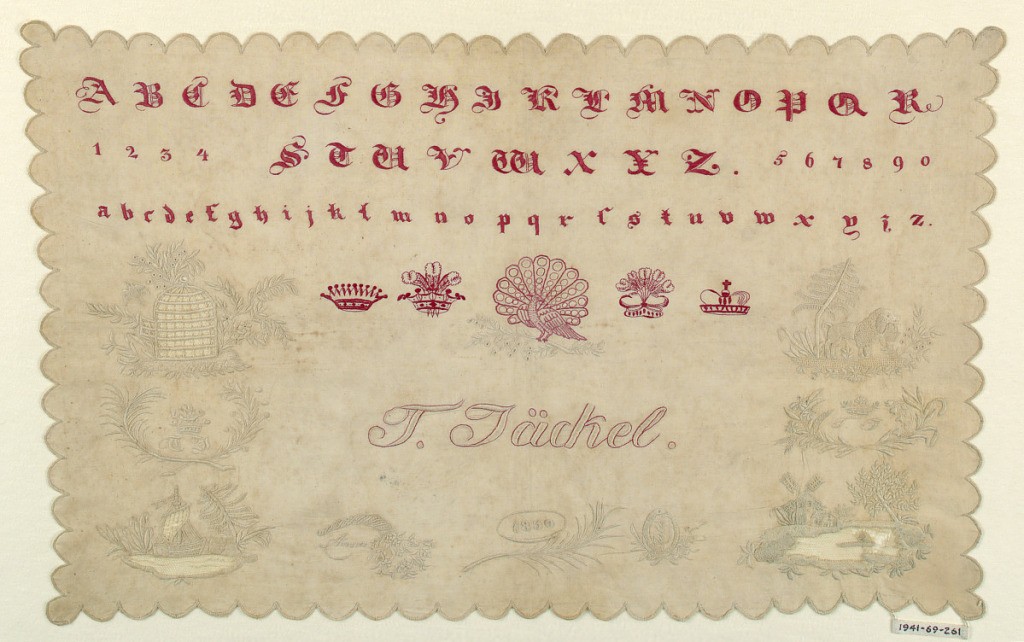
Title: Sampler
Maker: T. Jäckel
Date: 1830
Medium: cotton embroidery, linen foundation Technique: satin, stem, eyelet, buttonhole and overcasting stitches on plain weave
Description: Alphabets, numerals, four crowns and a peacock in red; poodle with a basket, birdcage, lake with a boat, lake with a windmill, ornaments with names and date.